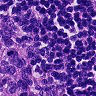
Metastatic tissue present: yes